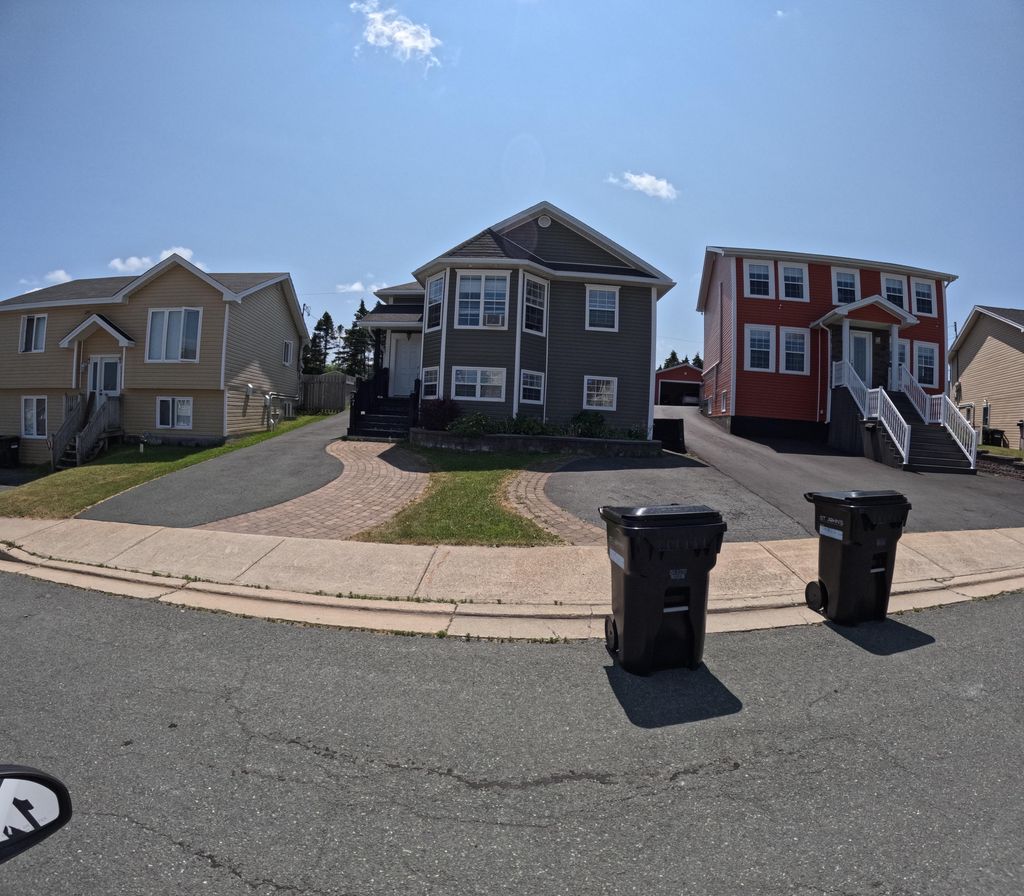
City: st_johns